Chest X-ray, AP view. Patient: 49 years old, sex F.
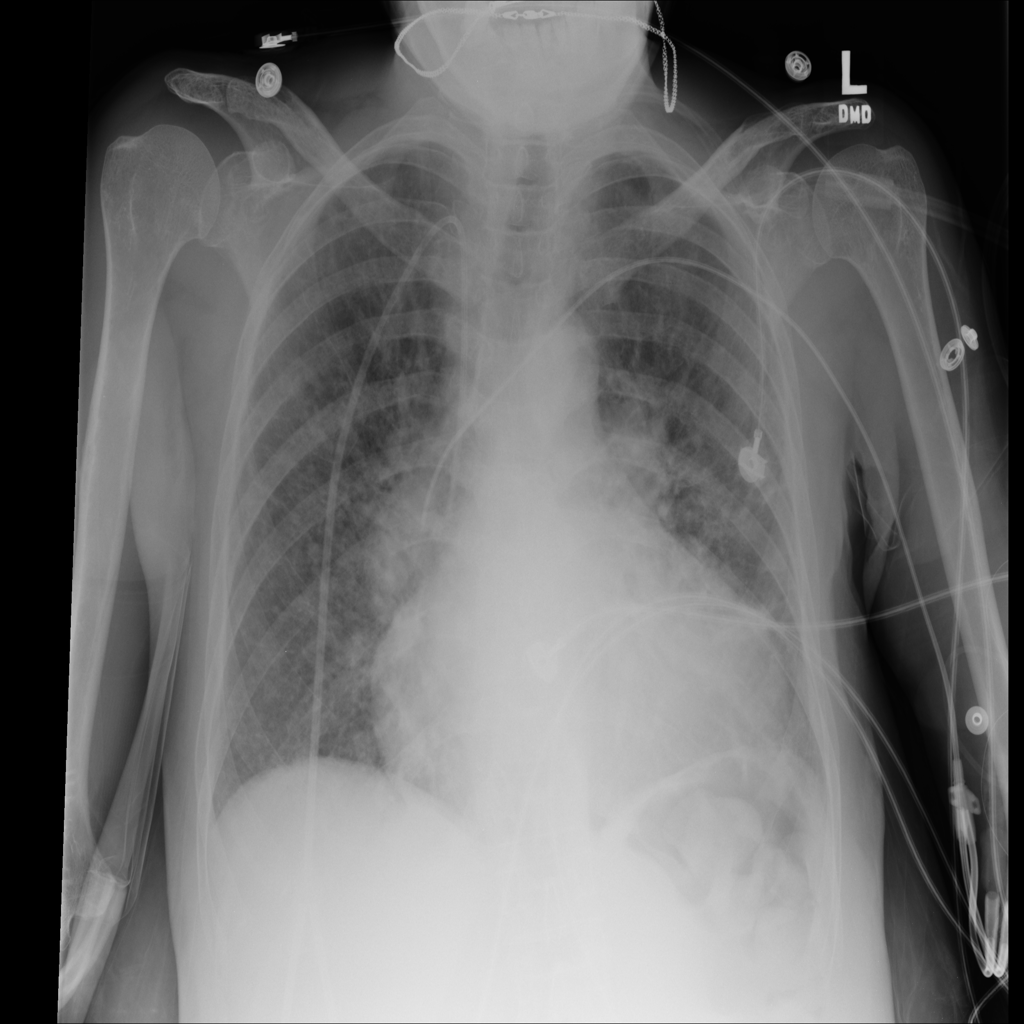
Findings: Cardiomegaly, Infiltration